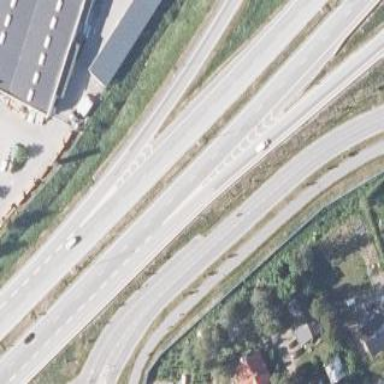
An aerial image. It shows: Motorway junction.